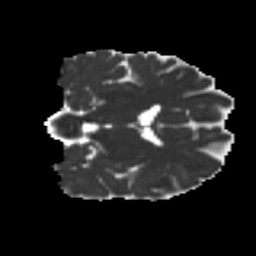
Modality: MD
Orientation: coronal
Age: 32
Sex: male
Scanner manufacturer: ge
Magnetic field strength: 3 T
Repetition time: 7.8 s
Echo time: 0.0608 s